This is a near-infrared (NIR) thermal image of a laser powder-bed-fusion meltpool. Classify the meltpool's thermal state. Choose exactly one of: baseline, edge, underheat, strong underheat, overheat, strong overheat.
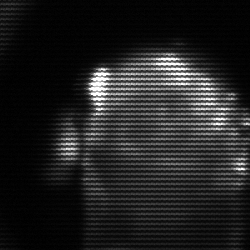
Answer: baseline